Question: To summarize the problem, I am trying to work through a component that has 2 columns (react-bootstrap Column component). The left container being collapsible and the right always there. On a click of a button, I will toggle show/hide on the left column. It works fine but the behavior is rugged. Whereas, I want to add a transition effect to achieve a smoother slide behavior.
More info...I have a page where I want to display products and filter the products based on different properties such as cost, size, category etc. So, I use a container inside and got 2 columns inside it a row.
Transition not so smooth...

Something like this in the code below,
'''
import React, { Component } from 'react';
import { ProductsViewFilter } from '../../Controls/ProductsViewFilter/ProductsViewFilter';
import { ProductsView } from '../../Controls/ProductsView/ProductsView';
import { Container, Row, Col, Collapse } from 'react-bootstrap';
import './ProductsViewContainer.css';
export class ProductsViewContainer extends Component {
constructor(props) {
super(props);
this.state = {
filterExpanded: false
}
}
render() {
return (
<Container className='products-view-filter-container'>
<Row>
<Collapse in={this.state.filterExpanded}>
<Col sm={2} className={this.state.filterExpanded ? 'products-view-filter products-view-filter-transition-slide-in' : 'products-view-filter products-view-filter-transition-slide-out'}>
<ProductsViewFilter></ProductsViewFilter>
</Col>
</Collapse>
<Col className='products-view-container-productsview'>
<div className='slider-icon-div' >
<img className='slider-icon' src='/images/icons/slider.svg'
onClick={(e) => { e.preventDefault(); this.setState({ filterExpanded: !this.state.filterExpanded }); }} />
</div>
<ProductsView></ProductsView>
</Col>
</Row>
</Container>);
}
}
'''
'''
.products-view-filter-container
{
max-width: 100% !important;
}
.products-view-filter
{
background-color: wheat;
transform: translateX(-150px);
transition: transform 400ms ease-in;
}
.products-view-filter-transition-enter
{
transform: scale(0.8);
opacity: 0;
}
.products-view-filter-transition-enter-active
{
opacity: 1;
transform: translateX(0);
transition: opacity 300ms, transform 300ms;
}
.products-view-filter-transition-exit
{
opacity: 1;
}
.products-view-filter-transition-exit-active
{
opacity: 0;
transform: scale(0.9);
transition: opacity 300ms, transform 300ms;
}
.products-view-filter-transition-slide-in {
transform: translateX(0);
}
.products-view-filter-transition-slide-out {
transform: translateX(-100%);
}
.products-view-container-productsview
{
background-color: lavender;
}
.slider-icon
{
height: 1.5rem;
}
.slider-icon:hover
{
cursor: pointer;
}
.slider-icon-div
{
margin-top: 15px;
text-align: left;
}
'''
I would like to see the behavior as something like <URL>.
I know this is easily achievable by using bunch of pure divs. But, my desire is to use bootstrap components as it responsive in mobile devices.
Any advice, suggestion as to how to achieve sticking to Col and Row components with a smooth transitions will be really helpful.
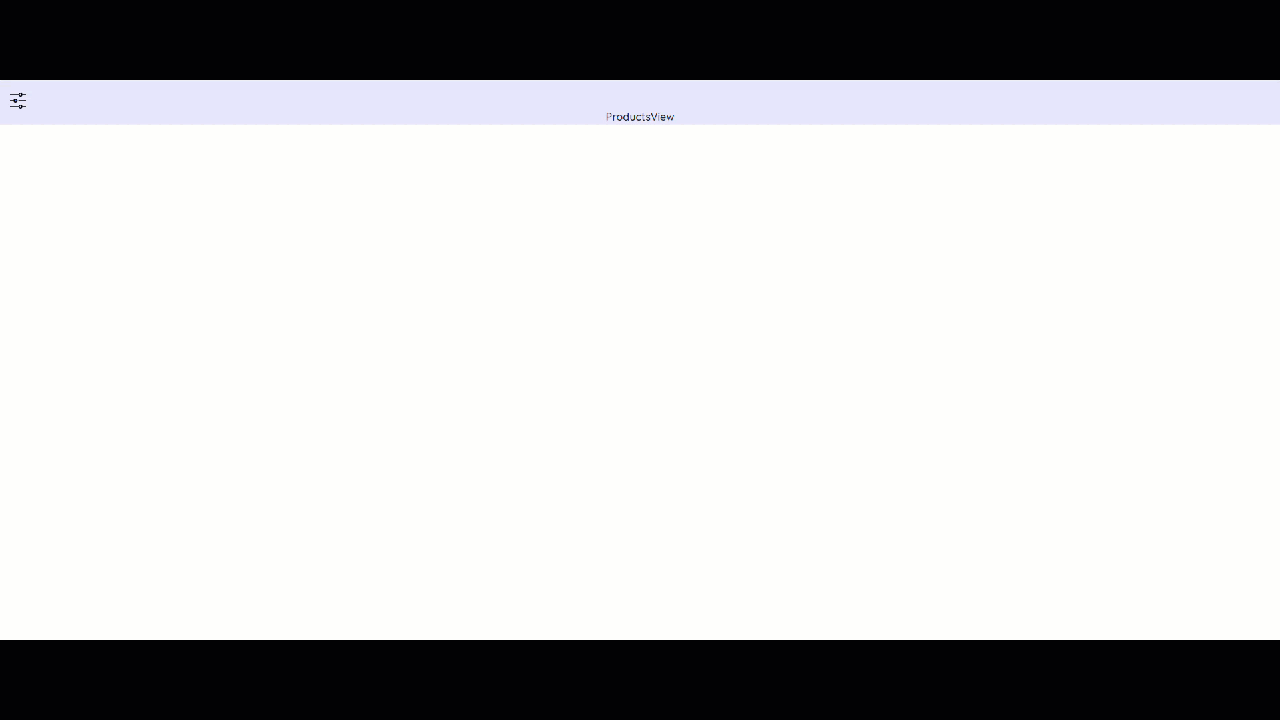
Answer: This might be too late, but in case anyone else has this issue...
I have not tested this myself, but try what the docs (<URL> suggest.
...
Collapse#
Add a collapse toggle animation to an element or component.
Smooth animations
If you're noticing choppy animations, and the component that's being collapsed has non-zero margin or padding, try wrapping the contents of your inside a node with no margin or padding, like the in the example below. This will allow the height to be computed properly, so the animation can proceed smoothly.
...